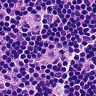
Metastatic tissue present: no